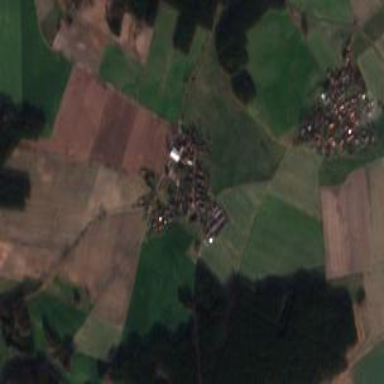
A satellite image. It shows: Village area.